Interaction volume radius: 10 \u00c5
Interaction volume height: 15 \u00c5
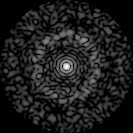
Disorder parameter: 0.8405